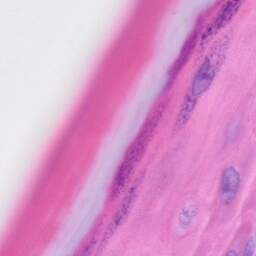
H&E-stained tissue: Skin